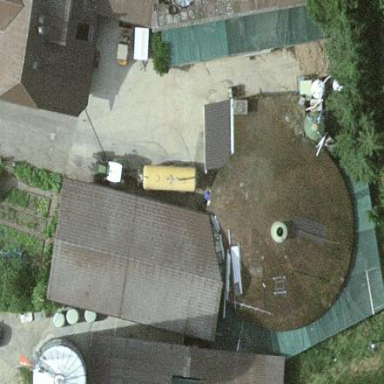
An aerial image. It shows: Group of garages.